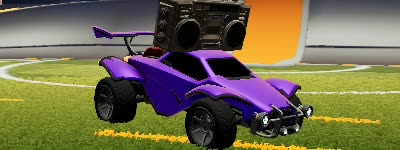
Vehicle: octane